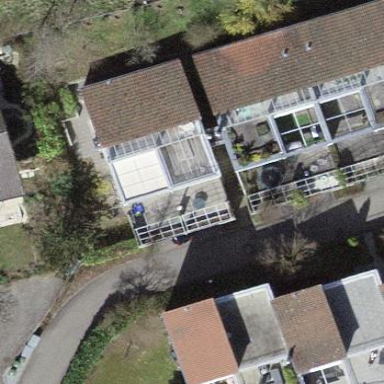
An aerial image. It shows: Residential building.